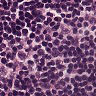
Metastatic tissue present: no